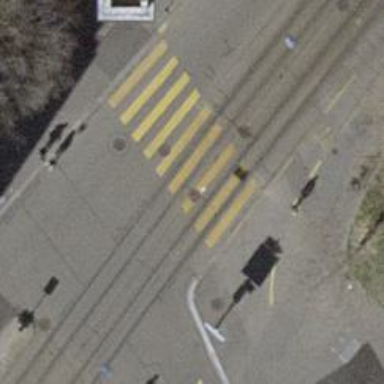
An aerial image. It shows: Uncontrolled zebra crossing with notable zebra markings.